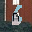
Label: 6